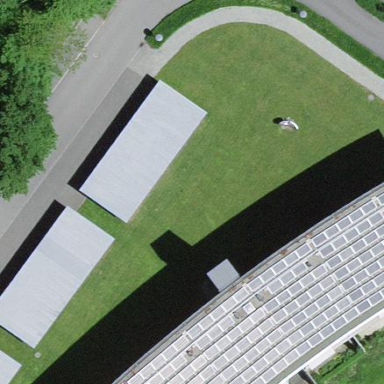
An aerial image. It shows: View of roof of building.